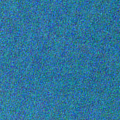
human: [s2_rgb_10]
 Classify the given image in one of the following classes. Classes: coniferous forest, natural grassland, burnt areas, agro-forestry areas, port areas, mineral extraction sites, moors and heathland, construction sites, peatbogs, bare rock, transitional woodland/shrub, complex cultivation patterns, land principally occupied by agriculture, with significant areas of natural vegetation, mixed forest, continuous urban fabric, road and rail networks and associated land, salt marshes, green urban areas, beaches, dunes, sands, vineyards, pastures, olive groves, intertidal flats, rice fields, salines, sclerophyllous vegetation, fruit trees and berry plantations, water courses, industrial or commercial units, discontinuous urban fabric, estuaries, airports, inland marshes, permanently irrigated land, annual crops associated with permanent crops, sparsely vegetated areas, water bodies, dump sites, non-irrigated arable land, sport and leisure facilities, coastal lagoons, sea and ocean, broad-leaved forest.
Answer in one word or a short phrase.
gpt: sea and ocean